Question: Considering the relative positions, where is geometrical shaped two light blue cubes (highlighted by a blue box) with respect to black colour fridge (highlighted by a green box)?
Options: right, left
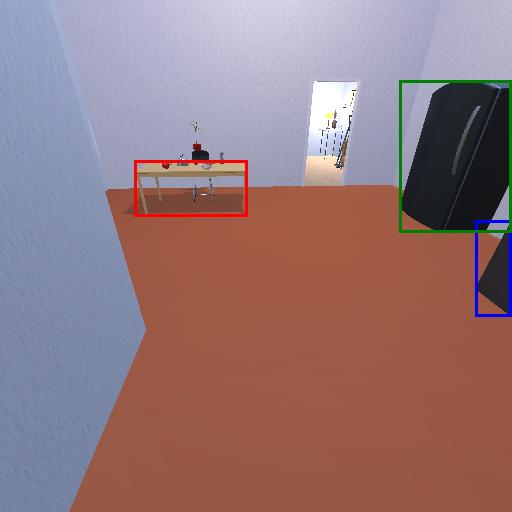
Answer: right